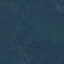
Land use / land cover: Forest